Question: I'd like to use R to find the critical values for the Pearson correlation coefficient.
This has proved difficult to find in search engines since the standard variable for the Pearson correlation coefficient is itself . In turn, I'm finding a lot of critical value tables (rather than how to find this by using the statistical package R).
I'm looking for a function that will provide output like the following:

I'm comfortable finding the correlation with:
'''
cor(x,y)
'''
However, I'd also like to find the critical values.
Is there a function I can use to enter (or degrees of freedom) as well as alpha in order to find the critical value?
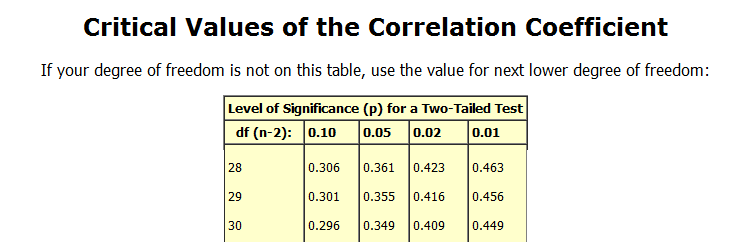
Answer: The general structure of hypothesis testing is kind of a mish-mash of two systems: Fisherian and Neyman-Pearson. Statisticians understand the differences but rarely does this get clearly presented in undergraduate stats classes. R was designed by and intended for statisticians as a toolbox, so they constructed a function named 'cor.test' that will deliver a p-value (part of the Fisherian tradition) as well as a confidence interval for "r" (derived on the basis of the Neyman-Pearson formalism.) Fisher and Neyman had bitter disputes in their lifetime. The "critical value" terminology is part of the N-P testing strategy. It is equivalent to building a confidence interval and finding the particular statistic that reaches exactly a threshold value of 0.05 significance.
The code for constructing the inferential statistics in 'cor.test' is available with:
'''
methods(cor.test)
getAnywhere(cor.test.default)
# scroll down
method <- "Pearson's product-moment correlation"
#-----partial code----
r <- cor(x, y)
df <- n - 2L
ESTIMATE <- c(cor = r)
PARAMETER <- c(df = df)
STATISTIC <- c(t = sqrt(df) * r/sqrt(1 - r^2))
p <- pt(STATISTIC, df)
# ---- omitted some set up and error checking ----
# this is the confidence interval section------
z <- atanh(r)
sigma <- 1/sqrt(n - 3)
cint <- switch(alternative, less = c(-Inf, z + sigma *
qnorm(conf.level)), greater = c(z - sigma * qnorm(conf.level),
Inf), two.sided = z + c(-1, 1) * sigma * qnorm((1 +
conf.level)/2))
cint <- tanh(cint)
'''
So now you know how R does it. Notice that there is no "critical value" mentioned. I suspect that your hope was to find some table where a tabulation of "r" and "df" was laid out displaying the minimum "r" that would reach a significance of 0.05 for a given 'df'. Such a table could be built but that's not how this particular toolbox is constructed. You should now have the tools to build it yourself.